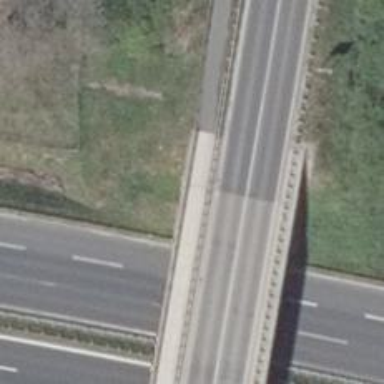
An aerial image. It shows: Path on asphalt surface with bridge.